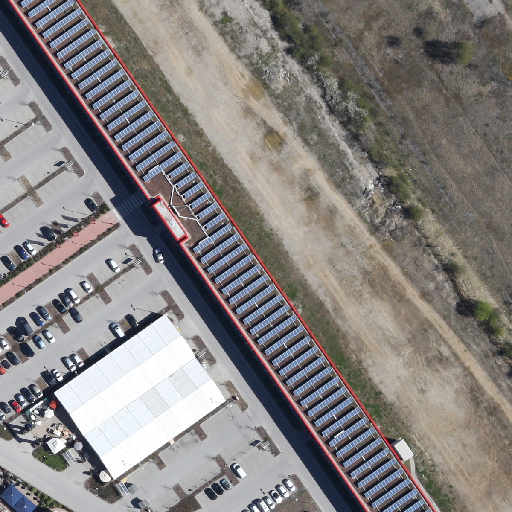
Referring expression: sidewalk along with tree